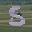
Label: 5